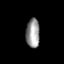
Tissue: prostate
Cell type: Fibroblasts
Senescence score: 0.7236
Nuclear area (px): 391
Mean DAPI intensity: 151.113